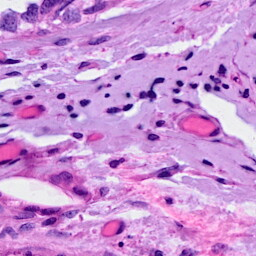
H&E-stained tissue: Breast